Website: bh-photo
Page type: payment
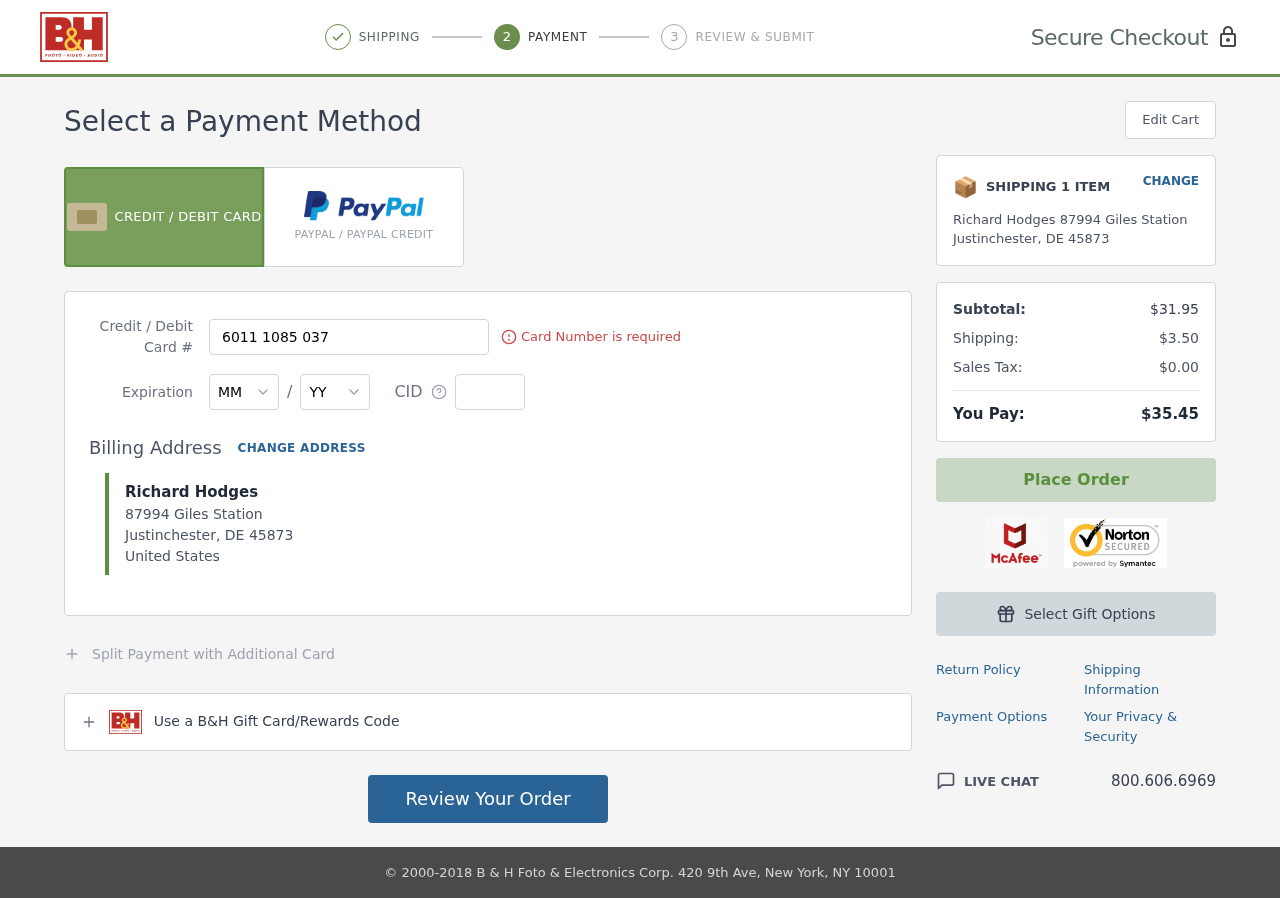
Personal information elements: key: PII_CARD_CVV
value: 597
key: PII_CARD_EXPIRY_MONTH
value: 01
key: PII_CARD_EXPIRY_YEAR
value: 28
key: PII_CARD_NUMBER
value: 6011 1085 0373 8275
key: PII_CITY
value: Justinchester
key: PII_COUNTRY
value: United States
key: PII_FULLNAME
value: Richard Hodges
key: PII_POSTCODE
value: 45873
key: PII_STATE_ABBR
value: DE
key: PII_STREET
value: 87994 Giles Station
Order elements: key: ORDER_NUM_ITEMS
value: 1
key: ORDER_SUBTOTAL
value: $31.95
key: ORDER_SHIPPING_COST
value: $3.50
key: ORDER_TAX
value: $0.00
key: ORDER_TOTAL
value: $35.45